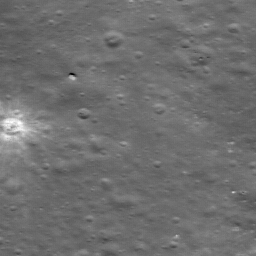
Host type: background_regolith
Lunar coordinates: latitude nan, longitude nan